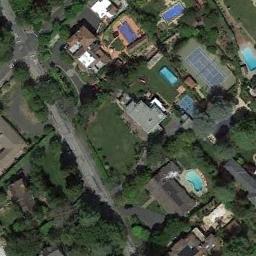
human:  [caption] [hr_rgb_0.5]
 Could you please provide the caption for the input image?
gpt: There are many buildings beside the tennis court .

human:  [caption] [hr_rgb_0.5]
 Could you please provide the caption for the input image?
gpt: The tennis court is on the grass next to some buildings and trees .

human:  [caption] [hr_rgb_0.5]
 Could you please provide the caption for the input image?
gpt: There is a tennis court in the middle of the residential area surrounded by trees .

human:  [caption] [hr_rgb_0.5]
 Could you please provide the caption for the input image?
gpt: There are three tennis courts and three swimming pools in this residential area  .

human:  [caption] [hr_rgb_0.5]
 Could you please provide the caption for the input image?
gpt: There are many green trees and some green meadows around the tennis court .